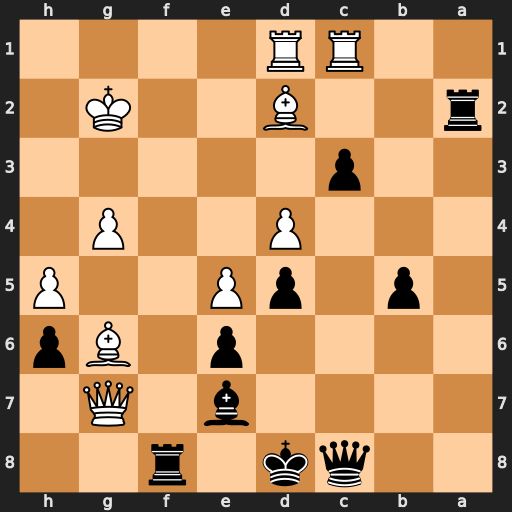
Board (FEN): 2qk1r2/4b1Q1/4p1Bp/1p1pP2P/3P2P1/2p5/r2B2K1/2RR4
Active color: b
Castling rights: -
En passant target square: -
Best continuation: Qc4 Qxf8+ Bxf8